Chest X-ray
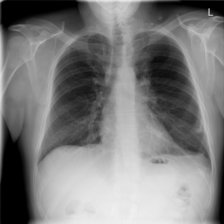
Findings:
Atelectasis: negative
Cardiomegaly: negative
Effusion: negative
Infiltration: positive
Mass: negative
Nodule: positive
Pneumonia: negative
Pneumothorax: negative
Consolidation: negative
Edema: negative
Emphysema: negative
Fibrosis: negative
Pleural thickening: negative
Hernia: negative